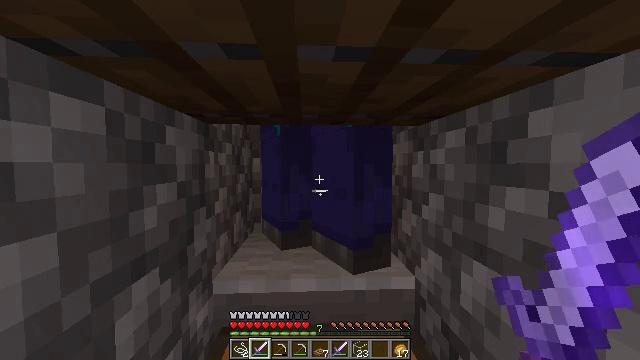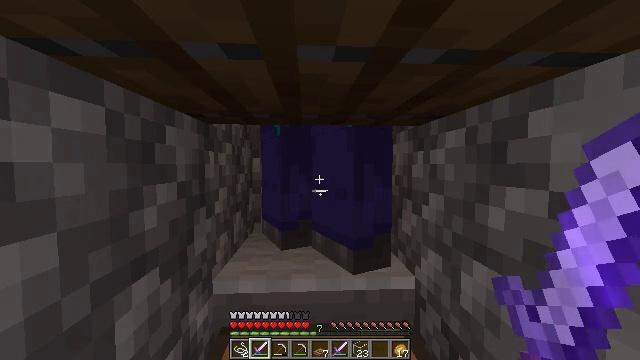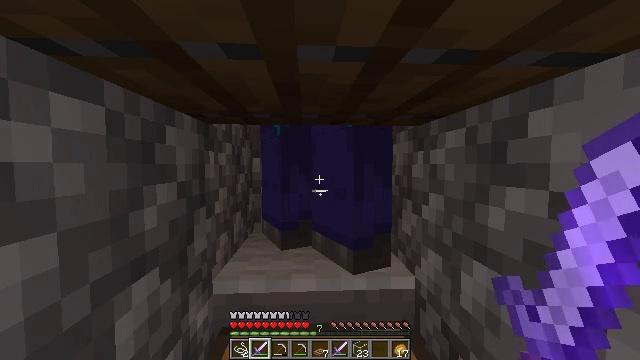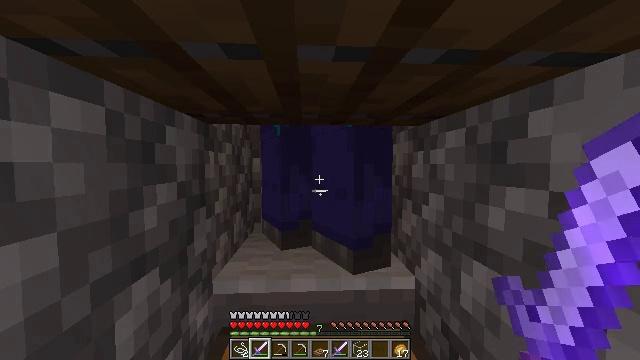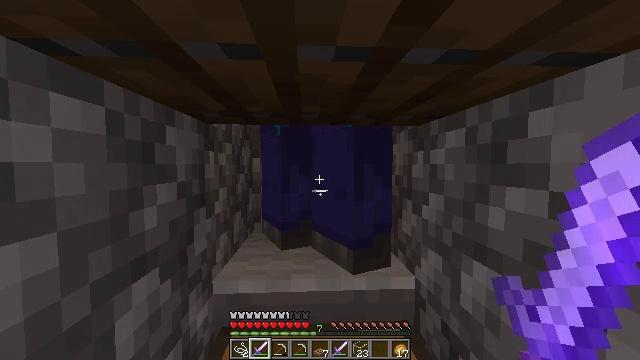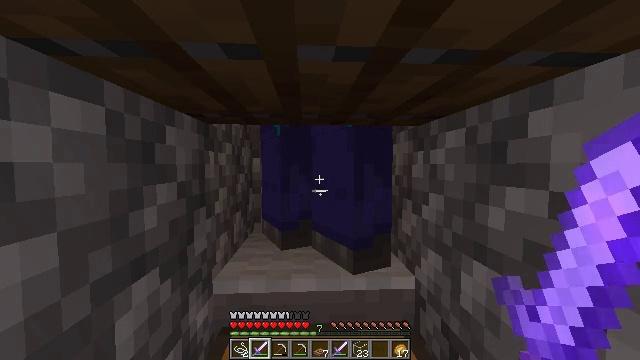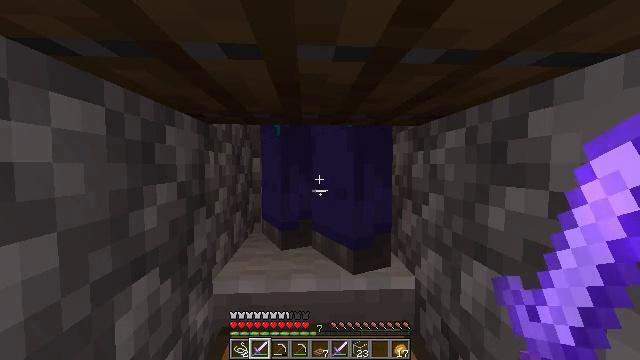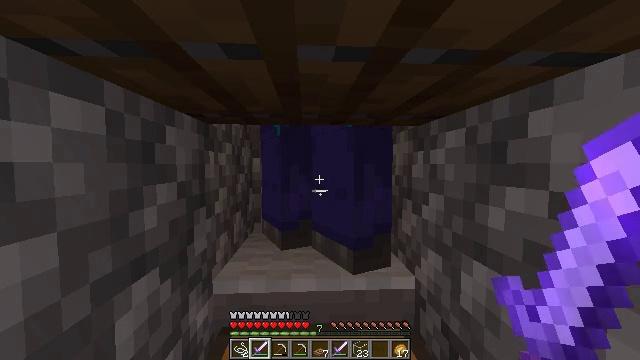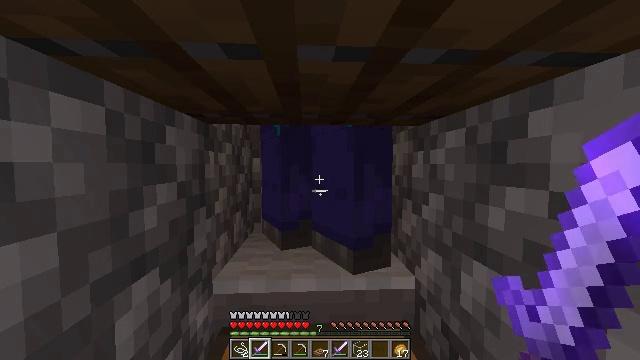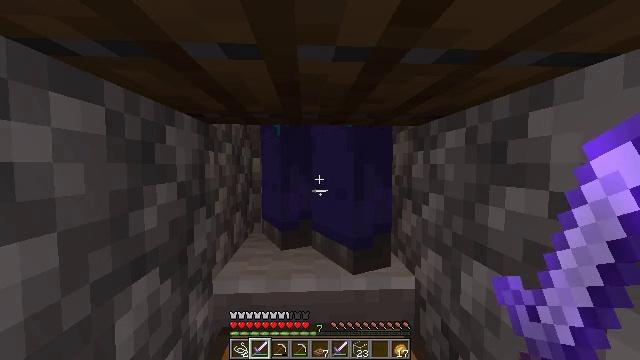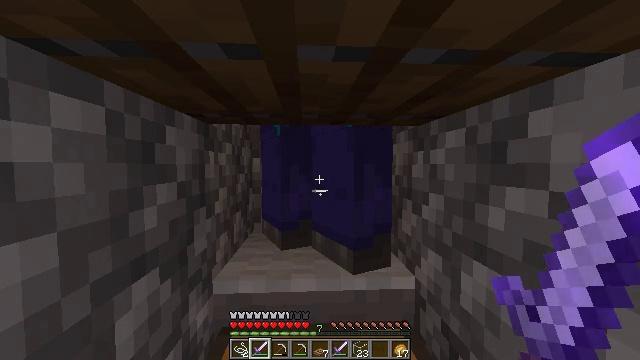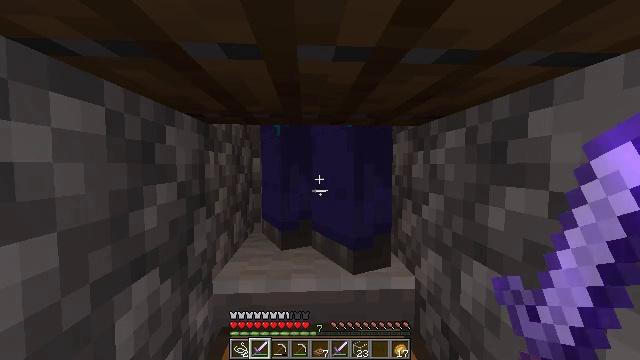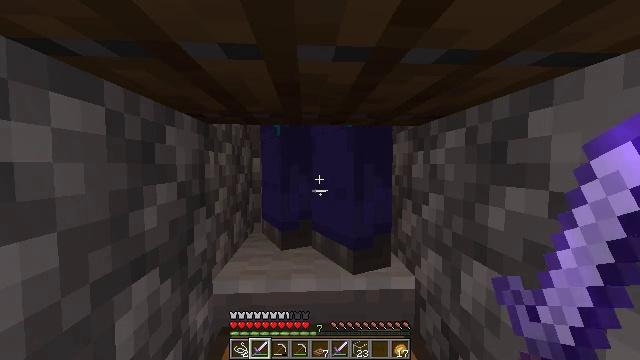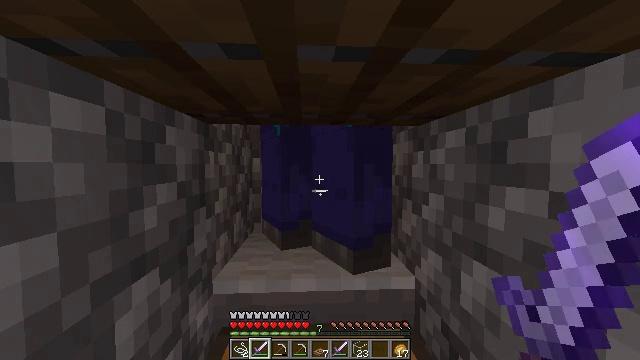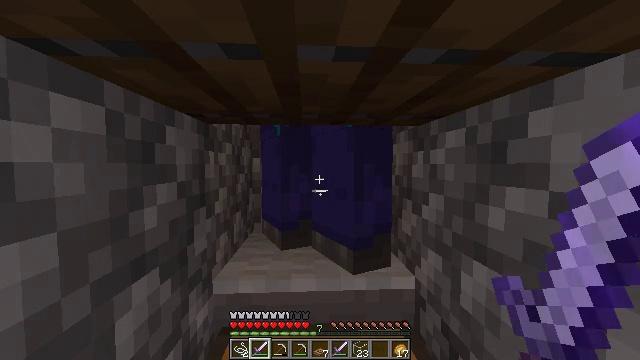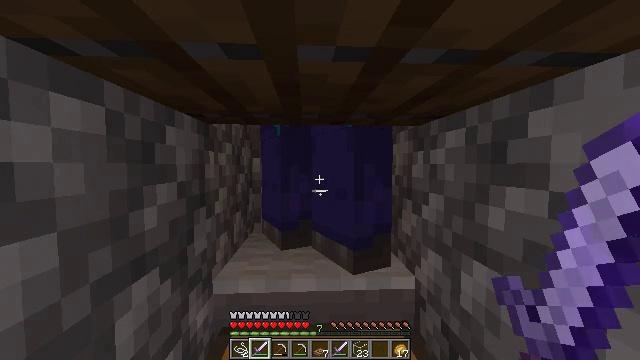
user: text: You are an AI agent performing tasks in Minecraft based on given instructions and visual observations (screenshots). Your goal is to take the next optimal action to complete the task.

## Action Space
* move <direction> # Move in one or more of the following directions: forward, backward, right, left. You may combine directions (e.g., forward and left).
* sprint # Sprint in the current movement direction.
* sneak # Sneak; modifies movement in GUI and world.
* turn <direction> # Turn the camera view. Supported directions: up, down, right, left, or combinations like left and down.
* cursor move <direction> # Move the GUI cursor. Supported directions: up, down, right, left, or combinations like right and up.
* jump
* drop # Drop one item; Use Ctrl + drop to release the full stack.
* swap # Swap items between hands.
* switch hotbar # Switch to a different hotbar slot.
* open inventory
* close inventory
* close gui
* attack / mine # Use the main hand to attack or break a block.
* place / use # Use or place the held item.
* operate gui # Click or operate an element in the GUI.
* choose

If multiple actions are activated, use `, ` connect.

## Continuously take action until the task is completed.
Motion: motion action
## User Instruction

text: Kill a zombie.
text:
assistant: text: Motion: no_op
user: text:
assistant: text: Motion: no_op
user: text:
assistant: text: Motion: no_op
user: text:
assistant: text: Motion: no_op
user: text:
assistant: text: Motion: no_op
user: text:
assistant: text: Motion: no_op
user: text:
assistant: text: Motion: no_op
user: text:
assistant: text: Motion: no_op
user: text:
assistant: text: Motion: no_op
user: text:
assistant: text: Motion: no_op
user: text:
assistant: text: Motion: no_op
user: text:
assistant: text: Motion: no_op
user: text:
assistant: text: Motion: no_op
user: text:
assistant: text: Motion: no_op
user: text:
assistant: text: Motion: no_op
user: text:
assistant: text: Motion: no_op
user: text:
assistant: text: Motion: no_op
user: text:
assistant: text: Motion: no_op
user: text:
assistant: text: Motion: no_op
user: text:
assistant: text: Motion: no_op
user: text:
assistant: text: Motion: no_op
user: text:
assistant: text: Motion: no_op
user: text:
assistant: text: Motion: no_op
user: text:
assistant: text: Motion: no_op
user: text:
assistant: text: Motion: no_op
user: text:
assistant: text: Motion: no_op
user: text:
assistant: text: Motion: no_op
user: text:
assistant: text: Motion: no_op
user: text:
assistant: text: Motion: no_op
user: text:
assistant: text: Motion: no_op